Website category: auto
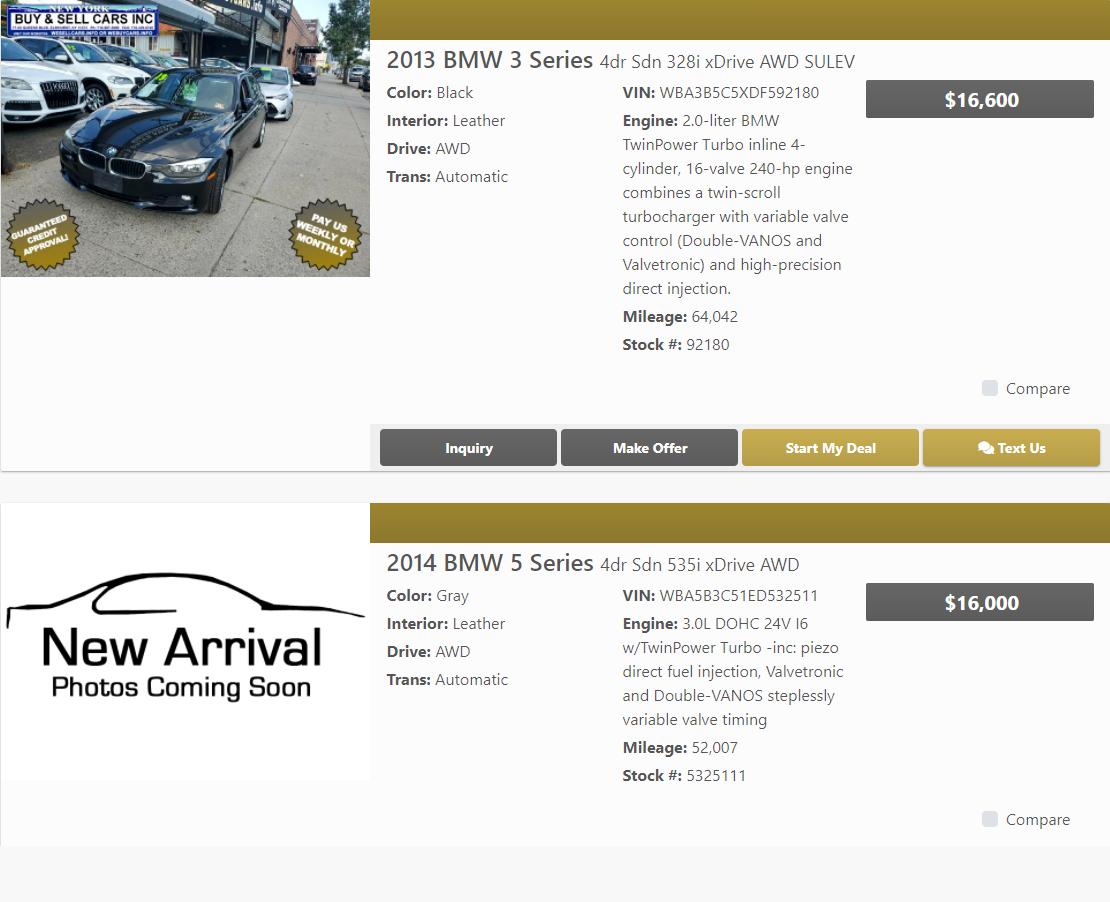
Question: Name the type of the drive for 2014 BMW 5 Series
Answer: AWD

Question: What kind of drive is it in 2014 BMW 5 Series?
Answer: AWD

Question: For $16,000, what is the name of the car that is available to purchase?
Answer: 2014 BMW 5 Series

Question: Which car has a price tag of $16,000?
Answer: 2014 BMW 5 Series

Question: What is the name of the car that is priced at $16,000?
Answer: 2014 BMW 5 Series

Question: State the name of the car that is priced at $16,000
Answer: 2014 BMW 5 Series

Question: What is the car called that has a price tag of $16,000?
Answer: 2014 BMW 5 Series

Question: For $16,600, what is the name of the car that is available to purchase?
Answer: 2013 BMW 3 Series

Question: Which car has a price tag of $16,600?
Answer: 2013 BMW 3 Series

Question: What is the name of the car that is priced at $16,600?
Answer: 2013 BMW 3 Series

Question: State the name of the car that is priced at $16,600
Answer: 2013 BMW 3 Series

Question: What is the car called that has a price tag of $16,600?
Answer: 2013 BMW 3 Series

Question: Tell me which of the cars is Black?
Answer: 2013 BMW 3 Series

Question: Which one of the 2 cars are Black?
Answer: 2013 BMW 3 Series

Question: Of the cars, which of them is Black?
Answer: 2013 BMW 3 Series

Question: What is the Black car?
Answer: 2013 BMW 3 Series

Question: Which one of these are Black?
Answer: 2013 BMW 3 Series

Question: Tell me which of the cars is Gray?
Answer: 2014 BMW 5 Series

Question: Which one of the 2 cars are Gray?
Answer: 2014 BMW 5 Series

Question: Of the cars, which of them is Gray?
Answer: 2014 BMW 5 Series

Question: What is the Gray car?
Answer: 2014 BMW 5 Series

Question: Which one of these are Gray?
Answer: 2014 BMW 5 Series

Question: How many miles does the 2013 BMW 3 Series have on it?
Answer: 64,042

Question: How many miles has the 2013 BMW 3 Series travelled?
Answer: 64,042

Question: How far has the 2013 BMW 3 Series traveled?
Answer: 64,042

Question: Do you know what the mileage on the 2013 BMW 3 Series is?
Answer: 64,042

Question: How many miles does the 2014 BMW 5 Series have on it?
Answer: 52,007

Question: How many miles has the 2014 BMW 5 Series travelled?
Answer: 52,007

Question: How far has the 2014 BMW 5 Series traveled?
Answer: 52,007

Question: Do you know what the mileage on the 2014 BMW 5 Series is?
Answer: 52,007